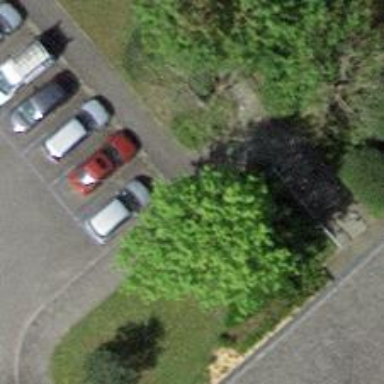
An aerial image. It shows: Footway surfaced with paving stones.